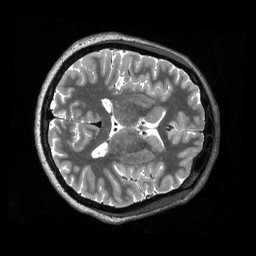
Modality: T2w
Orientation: axial
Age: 20
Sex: female
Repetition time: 3.2 s
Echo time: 0.563 s